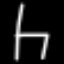
Label: chair